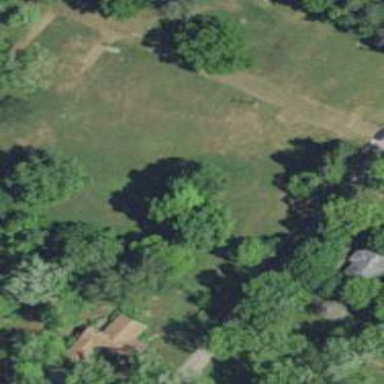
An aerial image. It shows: Disc golf hole.